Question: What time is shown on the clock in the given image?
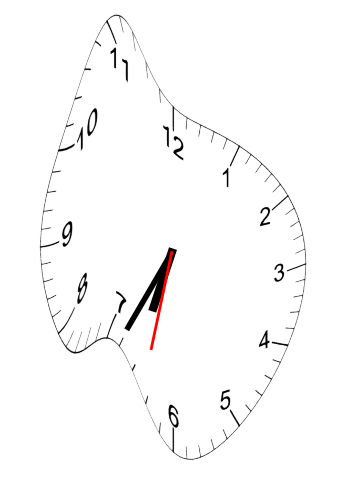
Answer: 06:34:32